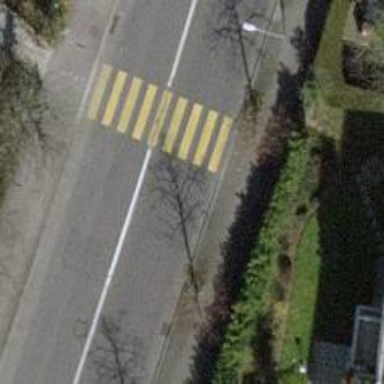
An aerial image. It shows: Uncontrolled road crossing.